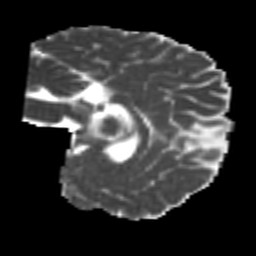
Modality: MD
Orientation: sagittal
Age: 21
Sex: male
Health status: healthy
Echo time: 0.074 s